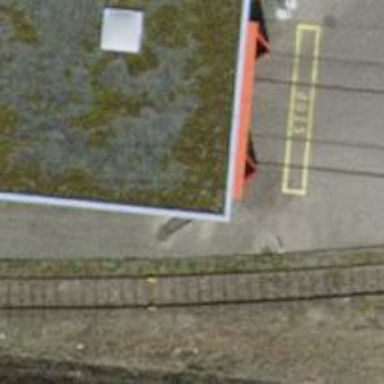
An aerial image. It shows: Single railway spur track.